Question: What is the value of the measurement in the image?
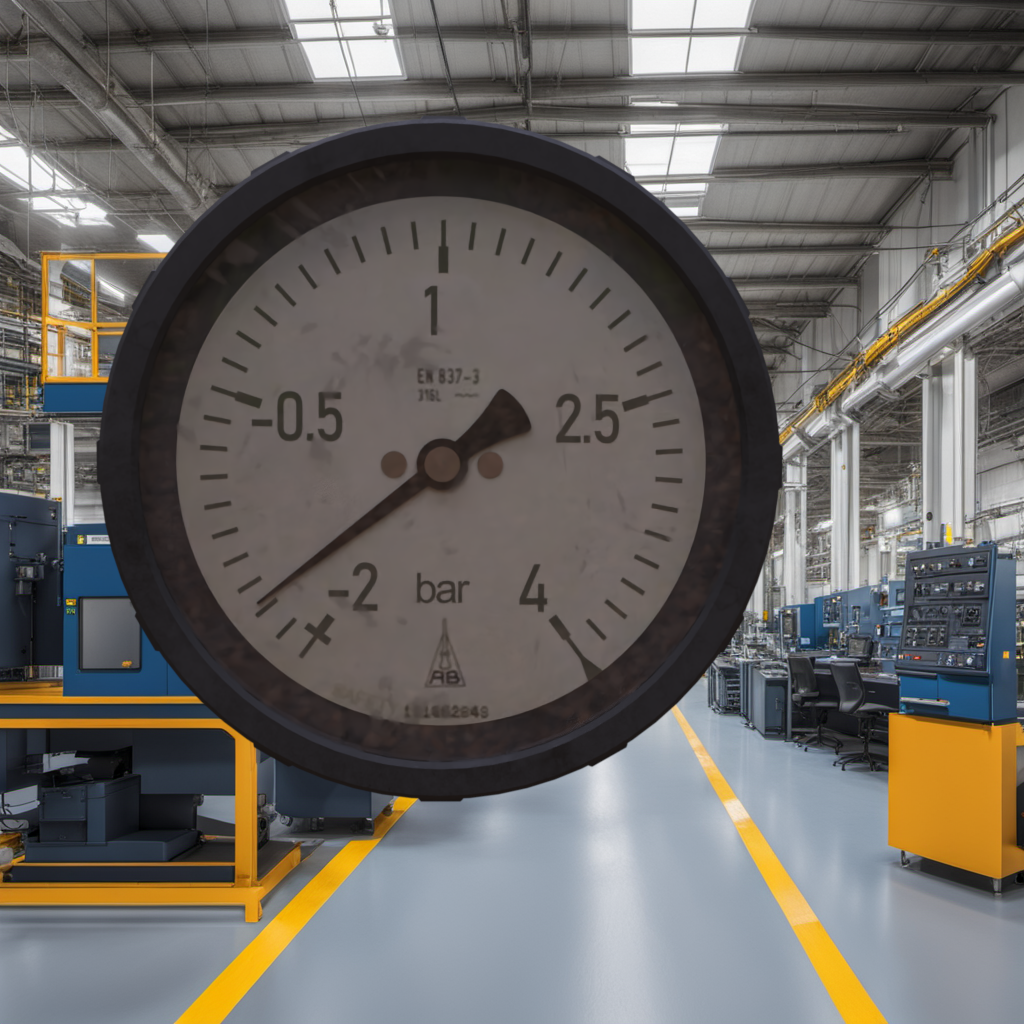
Answer: The result is -1.69
Question: What is the range of this measurement?
Answer: The range is from -2 to 4
Question: What is the minimum and maximum value of this measurement?
Answer: The minimum value is -2 and the maximum value is 4